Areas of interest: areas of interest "Factory"
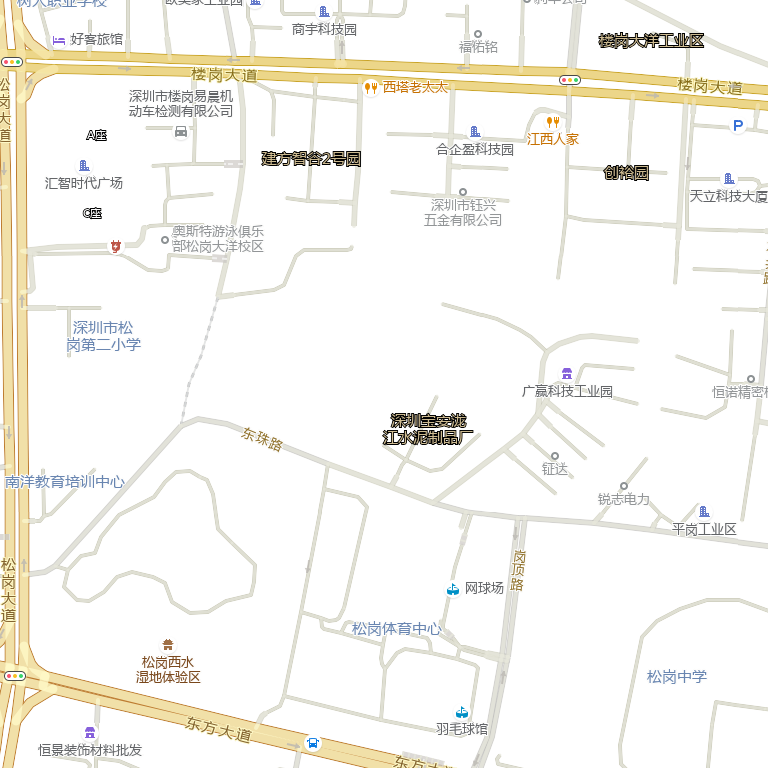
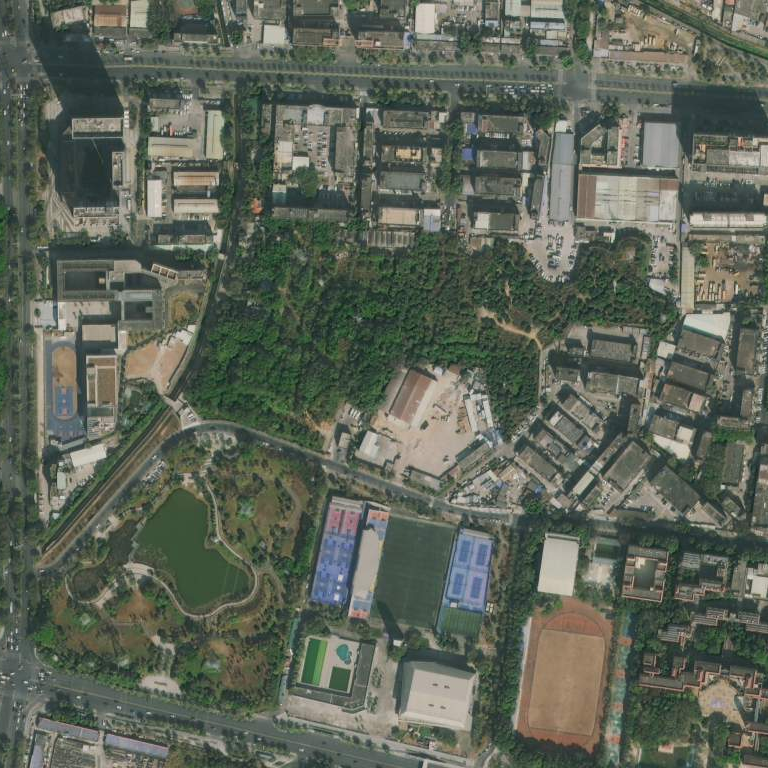